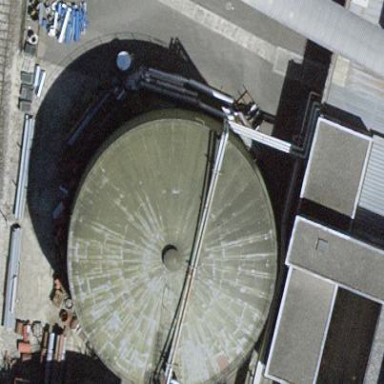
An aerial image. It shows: Building with storage tank.